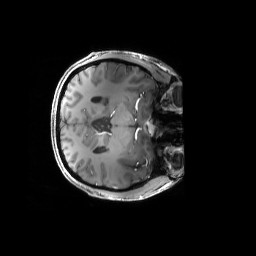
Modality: T1w
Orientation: axial
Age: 27
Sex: male
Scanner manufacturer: siemens
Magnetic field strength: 6.98 T
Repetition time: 2.37 s
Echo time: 0.00231 s